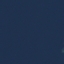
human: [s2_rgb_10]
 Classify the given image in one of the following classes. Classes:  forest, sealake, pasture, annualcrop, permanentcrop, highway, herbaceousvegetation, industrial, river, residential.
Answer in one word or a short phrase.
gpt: SeaLake